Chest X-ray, PA view. Patient: 65 years old, sex M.
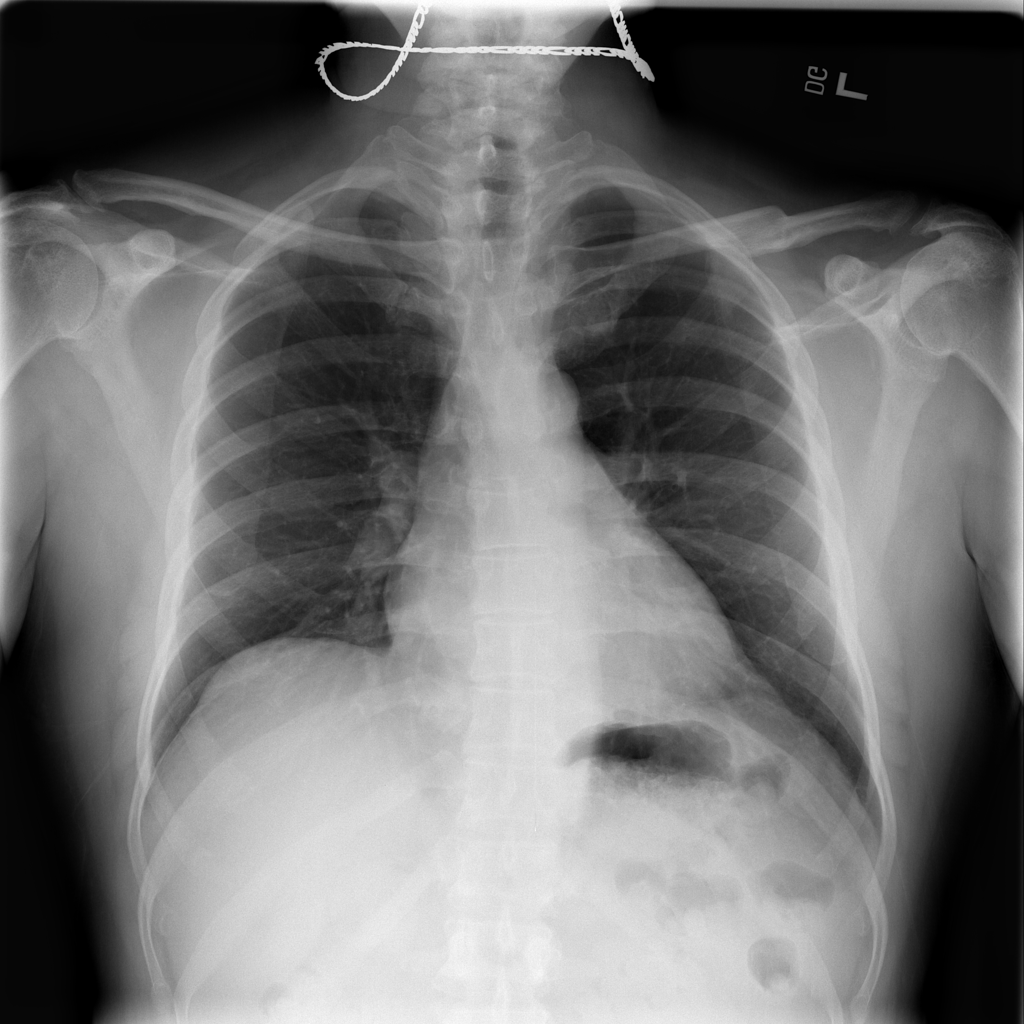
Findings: No Finding